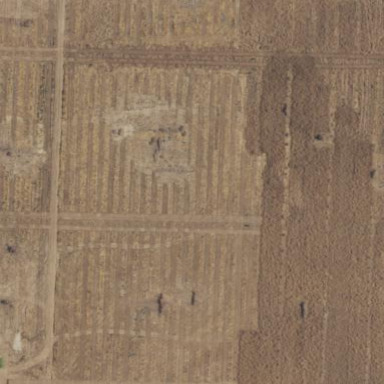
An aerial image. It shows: Orange orchard with rows of orange trees.